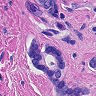
Metastatic tissue present: yes